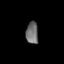
Tissue: lung
Cell type: T cells
Senescence score: 0.08246
Nuclear area (px): 262
Mean DAPI intensity: 110.553